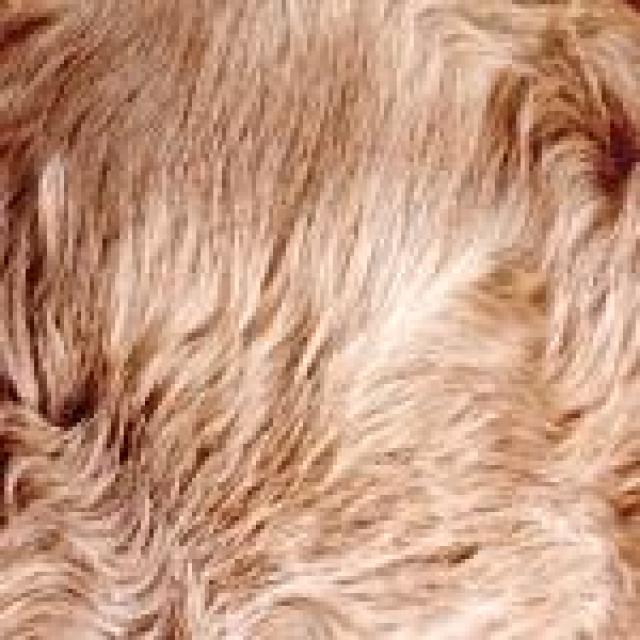
Healthy canine skin — no visible lesions, inflammation, or abnormalities. The skin and coat appear normal.